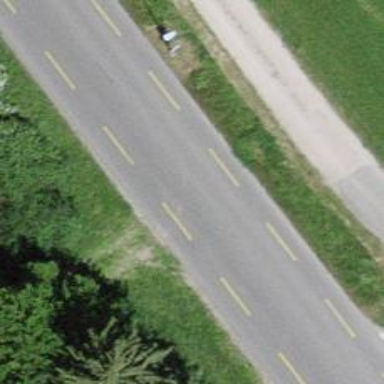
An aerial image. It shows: Tertiary road with asphalt surface and lane for cyclists on both sides.